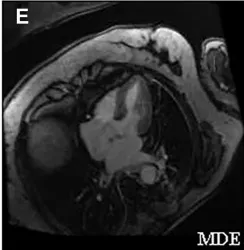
(E) After 4 cycles of R-CHOP treatment, long-axis four-chamber MDE showed the left ventricular mass had almost complete regression.
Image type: radiology (mri)